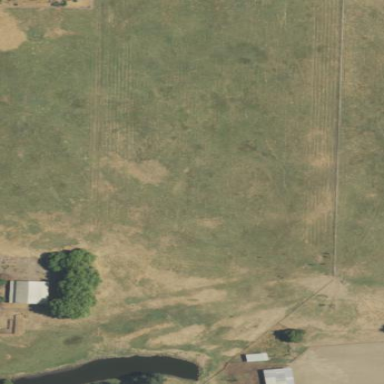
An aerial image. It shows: Meadow with native pasture crops.